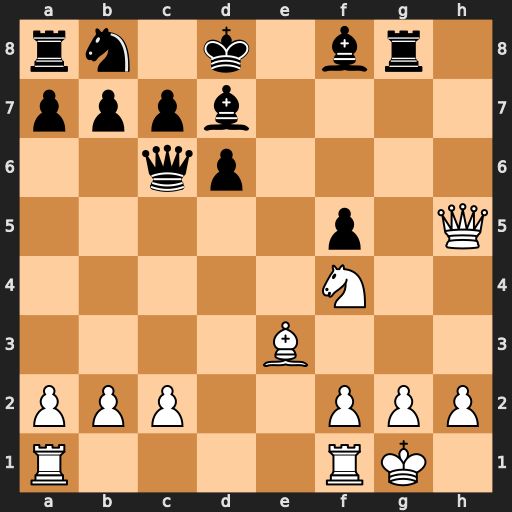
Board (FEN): rn1k1br1/pppb4/2qp4/5p1Q/5N2/4B3/PPP2PPP/R4RK1
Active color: w
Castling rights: -
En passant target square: -
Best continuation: Qf7 Rxg2+ Nxg2